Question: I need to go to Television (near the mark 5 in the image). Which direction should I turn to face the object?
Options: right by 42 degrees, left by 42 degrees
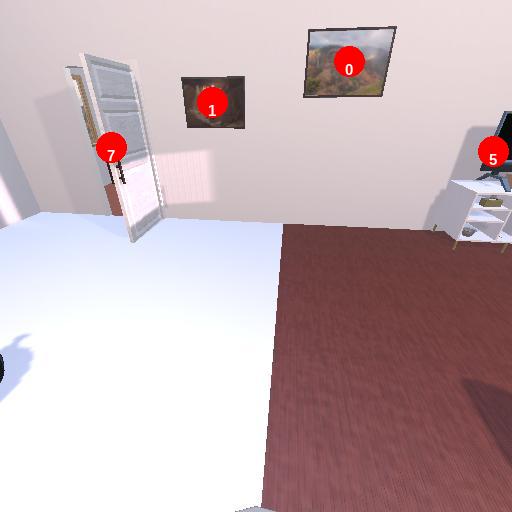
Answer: right by 42 degrees